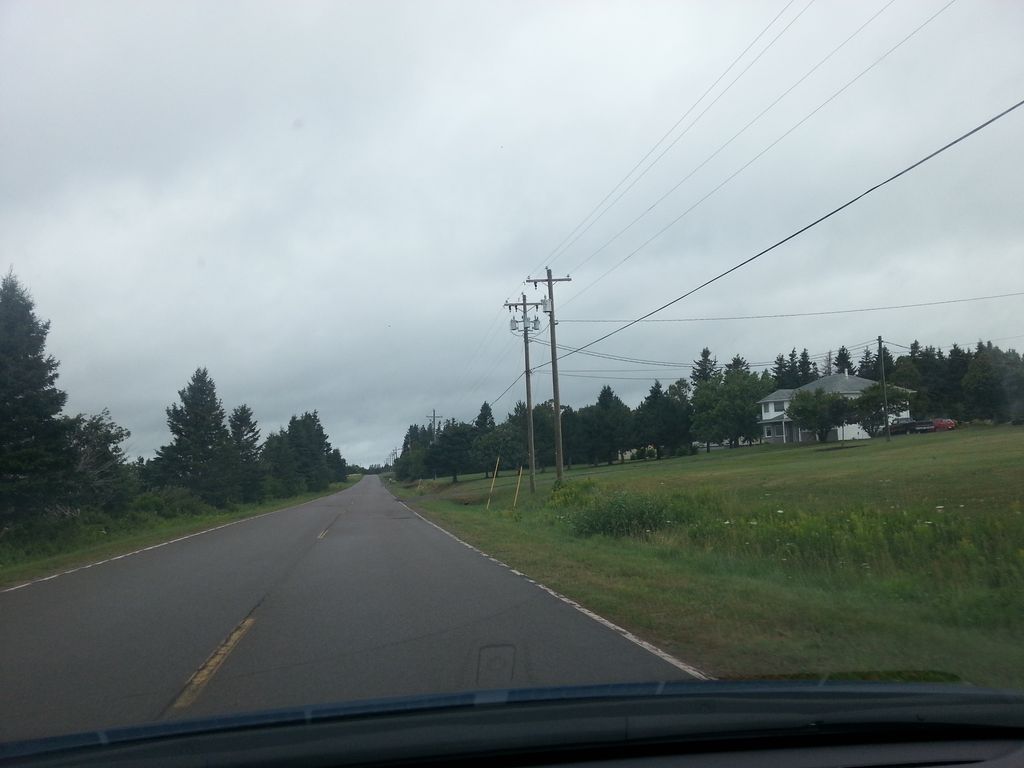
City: charlottetown